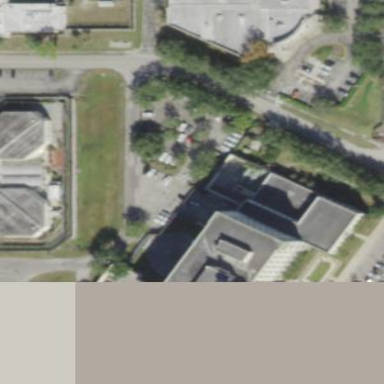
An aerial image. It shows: Government office building.